Field crop: maize
Growth stage: 2
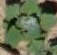
Species: chenopodium